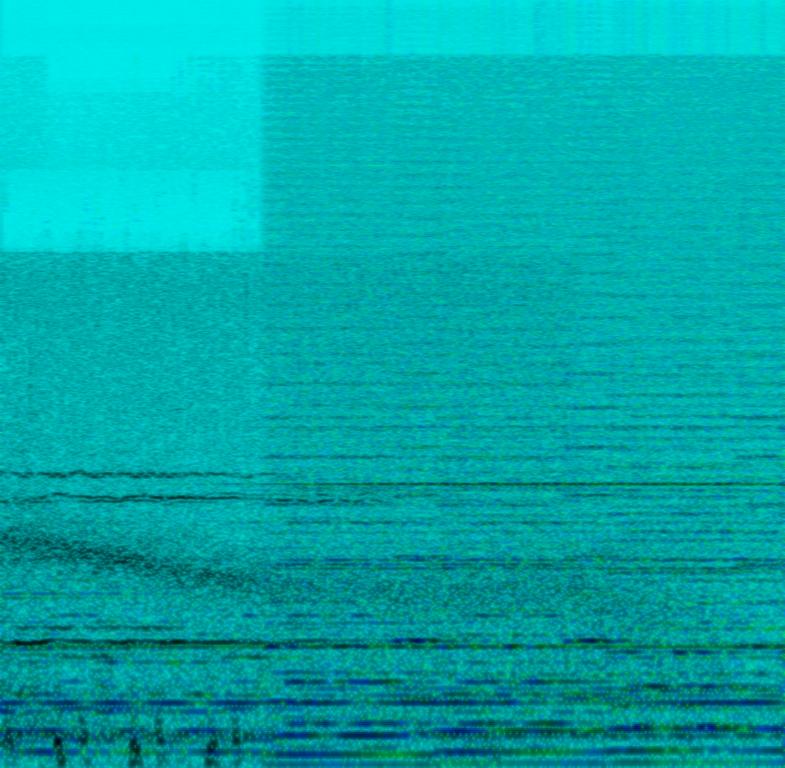
This audio contains wind sounds, disturbing noises, a heart that is beating and dissonant synth strings in the background creating a scary atmosphere and tension. On top of that a synthesizer is playing a scary melody. This song may be playing in a horror film-scene.